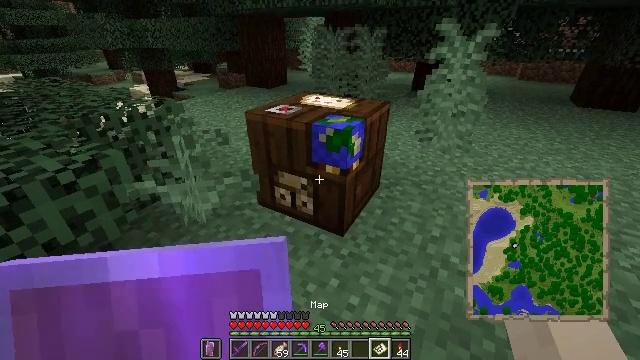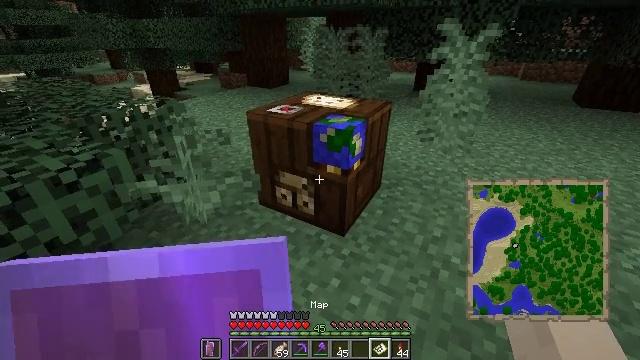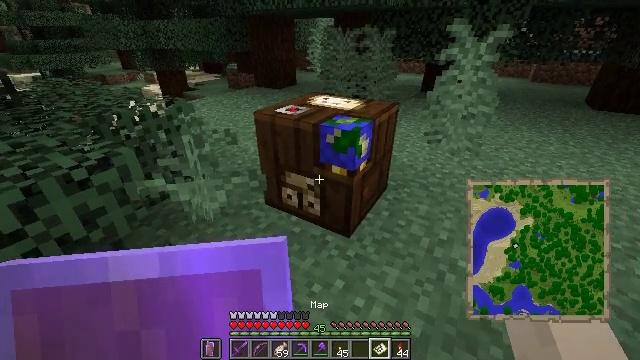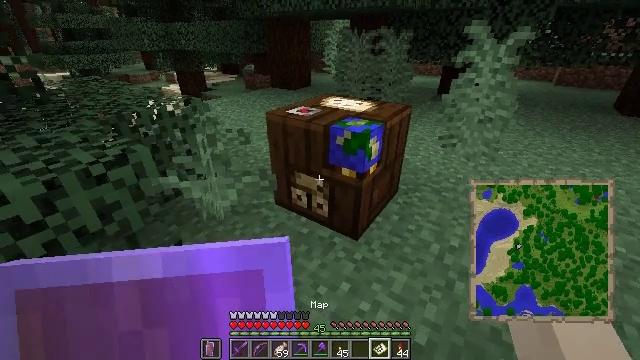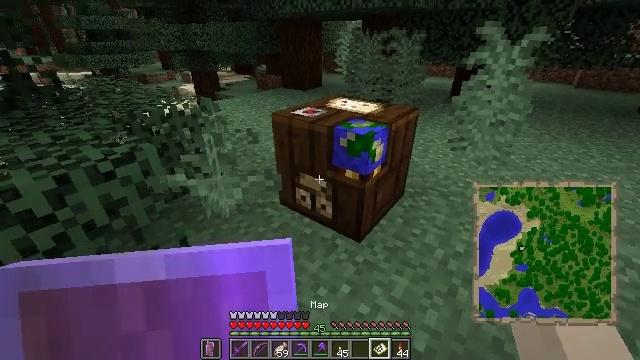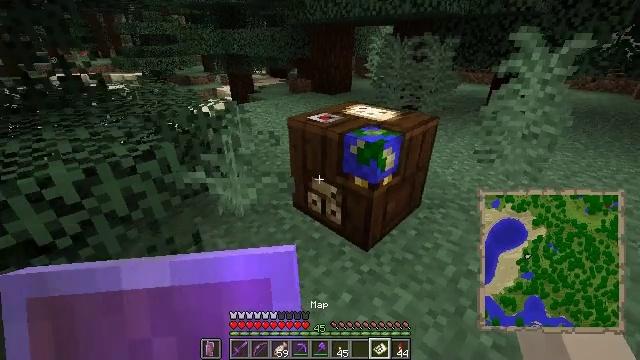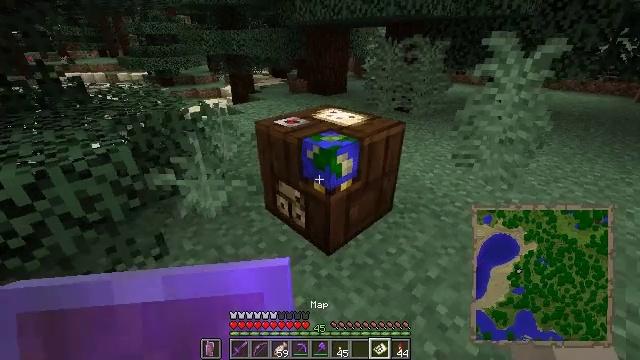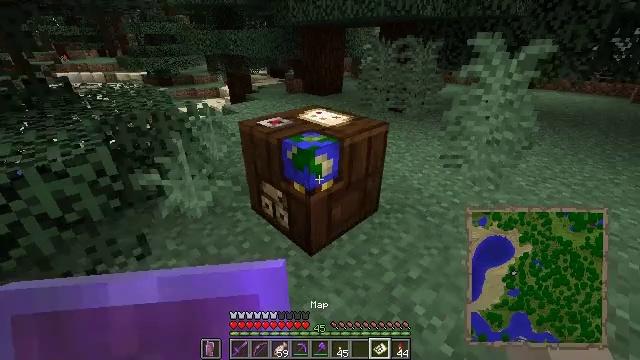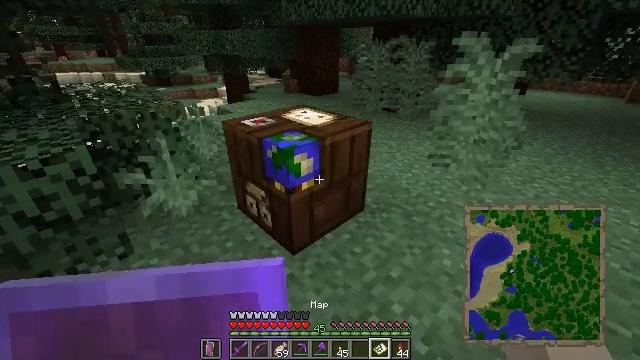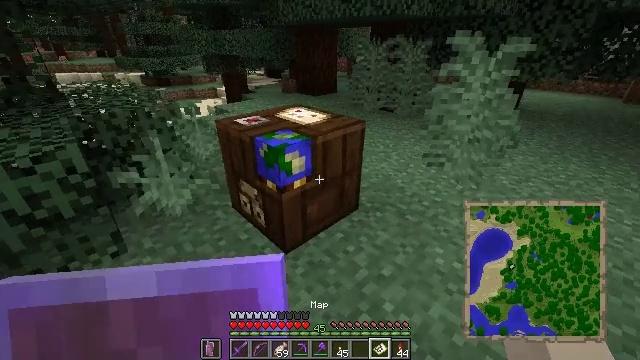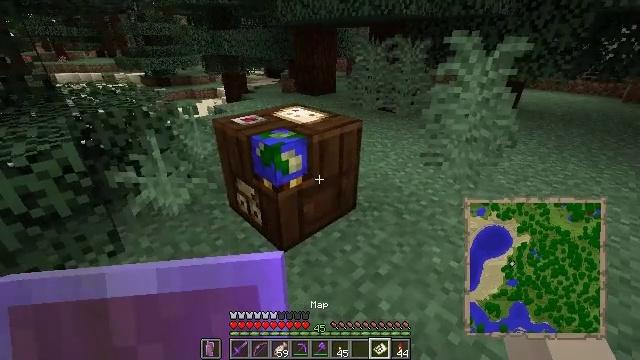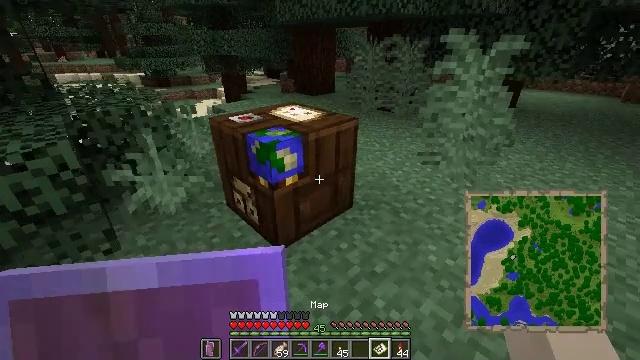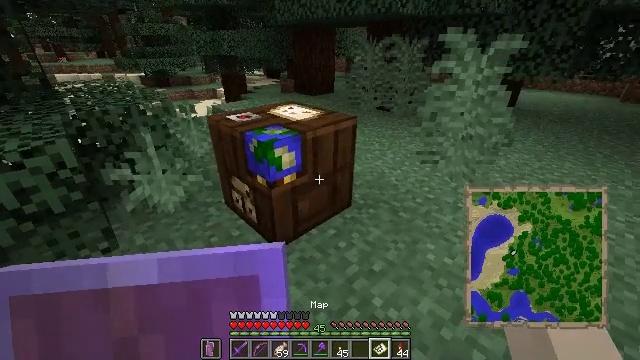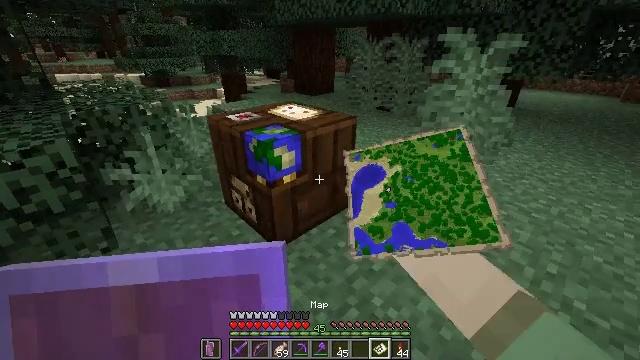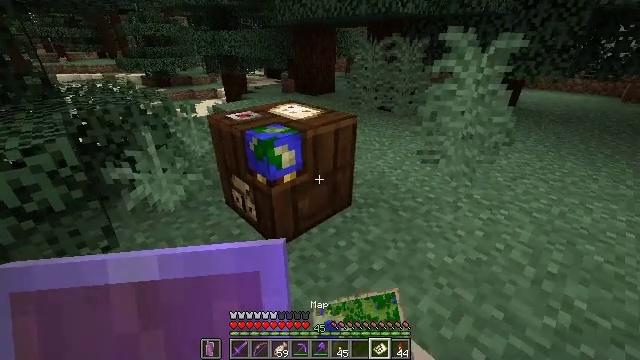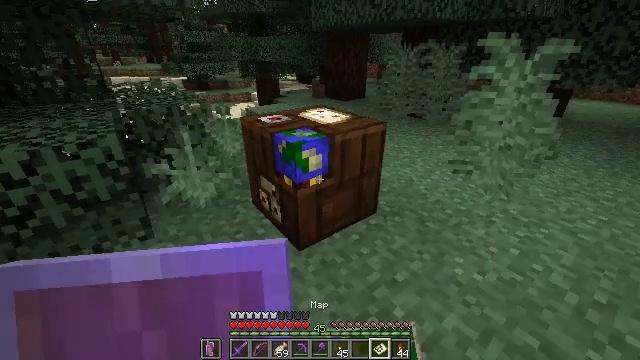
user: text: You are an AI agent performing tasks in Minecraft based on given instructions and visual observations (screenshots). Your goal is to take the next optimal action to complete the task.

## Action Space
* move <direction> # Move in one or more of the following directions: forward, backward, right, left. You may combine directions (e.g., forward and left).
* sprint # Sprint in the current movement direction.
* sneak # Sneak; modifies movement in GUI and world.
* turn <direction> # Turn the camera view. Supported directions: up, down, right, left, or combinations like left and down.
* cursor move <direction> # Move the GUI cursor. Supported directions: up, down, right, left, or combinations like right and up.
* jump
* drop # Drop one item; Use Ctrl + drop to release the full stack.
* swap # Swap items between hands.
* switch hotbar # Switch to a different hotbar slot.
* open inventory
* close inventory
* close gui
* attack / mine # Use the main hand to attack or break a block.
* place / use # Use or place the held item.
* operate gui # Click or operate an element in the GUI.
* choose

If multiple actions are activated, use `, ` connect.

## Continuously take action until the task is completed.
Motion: motion action
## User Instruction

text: Reclaim the cartography table for later use.
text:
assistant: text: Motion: no_op
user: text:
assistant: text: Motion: turn left
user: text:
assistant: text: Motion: move right, turn left
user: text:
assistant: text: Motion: move right, turn left
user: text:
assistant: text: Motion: move right, turn left
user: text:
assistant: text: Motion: move right, turn left
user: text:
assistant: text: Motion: move right
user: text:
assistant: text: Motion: no_op
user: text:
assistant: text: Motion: no_op
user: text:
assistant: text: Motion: no_op
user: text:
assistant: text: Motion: no_op
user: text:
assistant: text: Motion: use / place
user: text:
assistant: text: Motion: use / place
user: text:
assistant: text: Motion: use / place
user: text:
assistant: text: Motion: turn left and up
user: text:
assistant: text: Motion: turn left
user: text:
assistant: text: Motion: no_op
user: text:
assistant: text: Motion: no_op
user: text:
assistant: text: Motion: no_op
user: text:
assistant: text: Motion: no_op
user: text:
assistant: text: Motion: no_op
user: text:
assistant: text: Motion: turn right and down
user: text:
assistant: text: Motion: turn right and down
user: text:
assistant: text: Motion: turn right and down
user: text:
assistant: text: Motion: sneak
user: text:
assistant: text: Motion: sneak
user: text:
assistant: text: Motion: sneak
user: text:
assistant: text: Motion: sneak, turn left
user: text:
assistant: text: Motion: sneak
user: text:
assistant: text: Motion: sneak